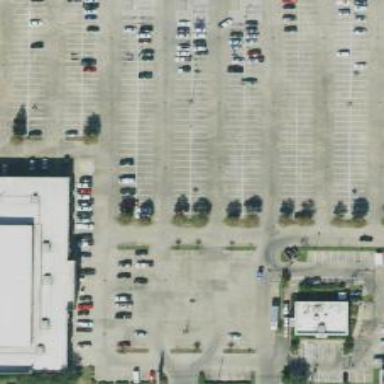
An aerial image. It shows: Parking space is available.